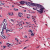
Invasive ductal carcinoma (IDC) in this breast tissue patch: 0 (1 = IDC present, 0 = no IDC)